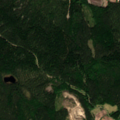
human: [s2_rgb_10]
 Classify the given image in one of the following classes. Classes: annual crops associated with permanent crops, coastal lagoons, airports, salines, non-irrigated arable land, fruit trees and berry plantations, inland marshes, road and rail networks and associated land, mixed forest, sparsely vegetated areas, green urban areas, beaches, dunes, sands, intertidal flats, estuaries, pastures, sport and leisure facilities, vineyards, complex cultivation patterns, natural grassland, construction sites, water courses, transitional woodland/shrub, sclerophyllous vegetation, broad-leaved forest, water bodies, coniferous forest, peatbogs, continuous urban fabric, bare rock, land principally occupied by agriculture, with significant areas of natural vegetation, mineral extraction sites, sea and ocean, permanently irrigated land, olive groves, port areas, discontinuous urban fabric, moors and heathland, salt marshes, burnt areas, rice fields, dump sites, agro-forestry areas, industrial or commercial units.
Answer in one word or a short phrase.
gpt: coniferous forest, mixed forest